Question: Is there a way to achieve the iTunes style modal view controller chain (see screenshot)?
I've looked around quite a bit but couldn't find any real questions about this. I'm not looking for a replacement or workaround, just want to know if it is possible to do with the current SDK (or iOS 5.0, although we are not supposed to talk about it a simple Yes/No would suffice).
For those who can not make it out from the image; iTunes on the iPad has this great feature where you can view a movie in a 'formsheet' style 'modalviewcontroller', and if you click on another movie in that same 'modalviewcontroller' it will create a new 'modalviewcontroller' with the movie info you clicked on and will slide the 'old' one out (to the left). It will slide back in when the center 'modalviewcontroller' is dismissed.

:
I'm sure it has been done before, but I wrote my own implementation. It turned out not to be very difficult, although it misses some context-animations (like the flip from position), it is pretty usable. Since I wrote it for iOS 5, I will make the code public this fall when the NDA is lifted.
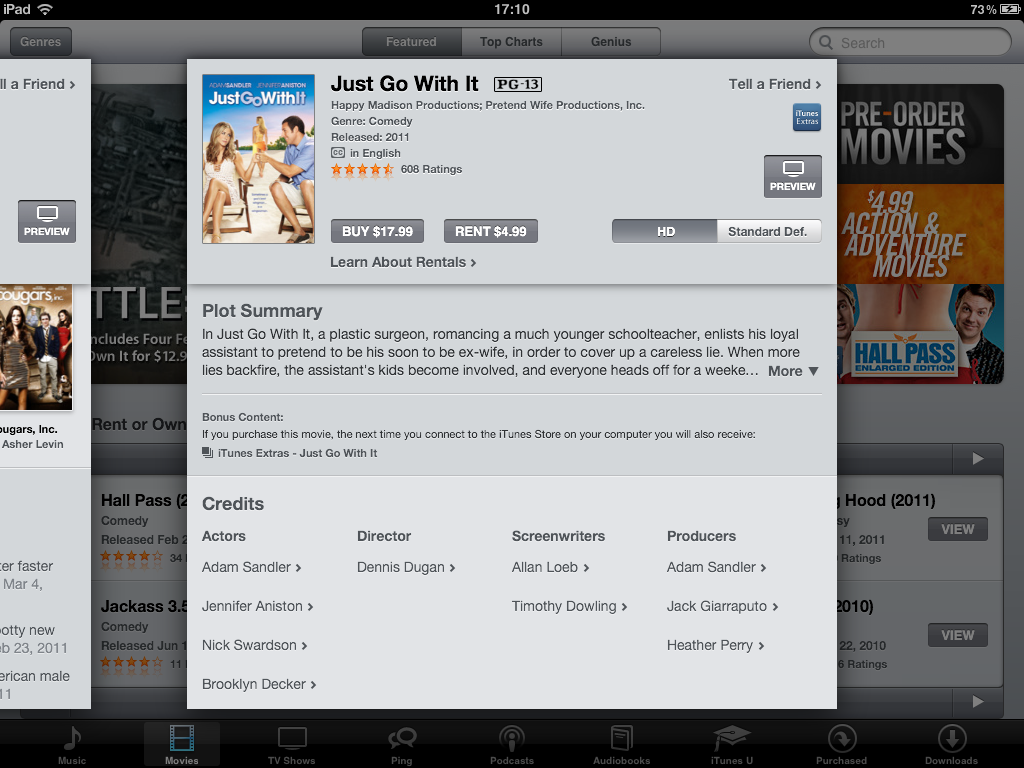
Answer: I suspect that it's a single modal view controller with a scrollview. The scroll view has a semitransparent background and displays several "pages". If you take that approach, I can't imagine it being too difficult to implement.